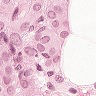
Metastatic tissue present: yes